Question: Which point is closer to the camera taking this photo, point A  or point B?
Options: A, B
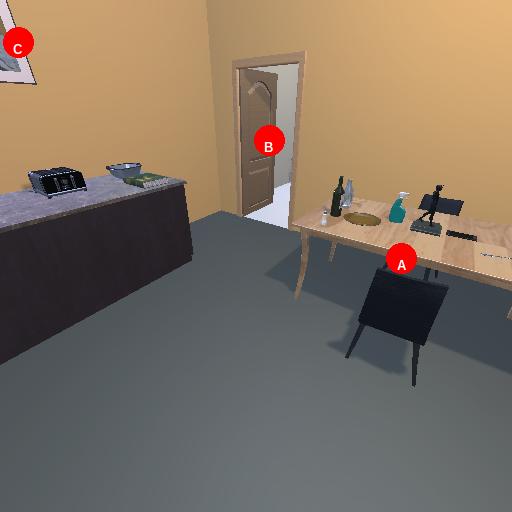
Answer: A